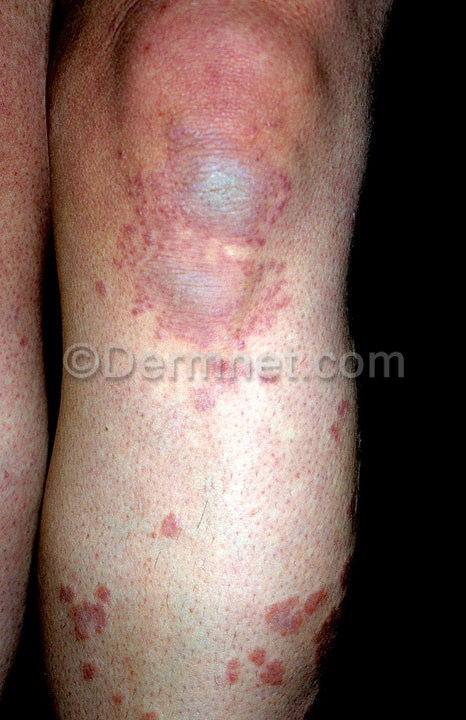
Disease: Systemic Disease